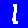
Digit: 1